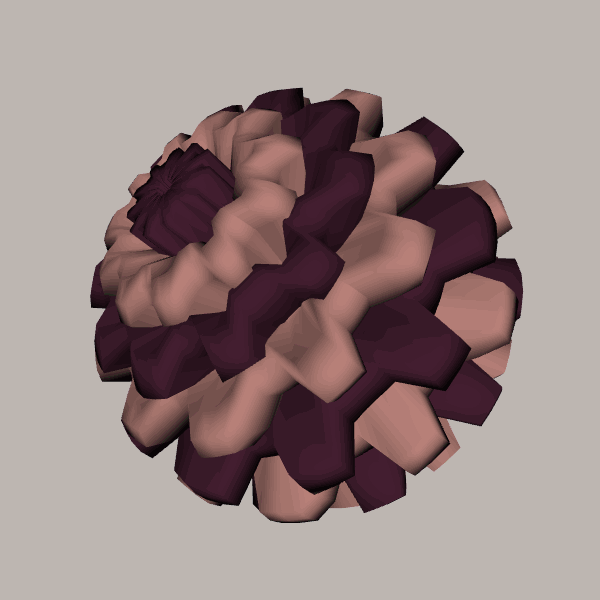
Background: light